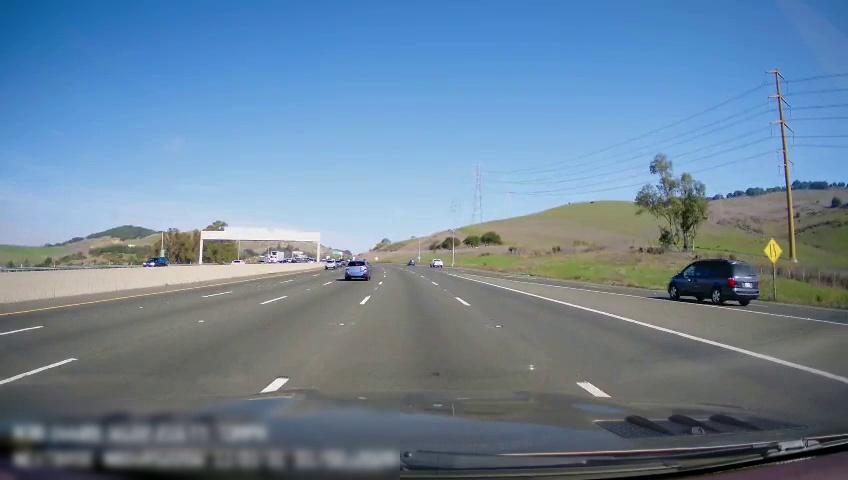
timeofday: Day
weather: Sunny
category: Drivable Space
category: Vehicles | SUV
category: Vehicles | Car
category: Vehicles | SUV
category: Vehicles | Truck
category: Vehicles | SUV
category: Vehicles | Car
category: Vehicles | Truck
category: Lanes | Alternate Lane
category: Lanes | Alternate Lane
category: Lanes | Alternate Lane
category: Lanes | Current Lane
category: Lanes | Current Lane
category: Lanes | Alternate Lane
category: Lanes | Alternate Lane
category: Lanes | Alternate Lane
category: Traffic | Signs